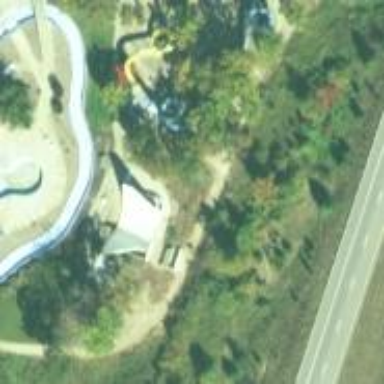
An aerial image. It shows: Water slide attraction.